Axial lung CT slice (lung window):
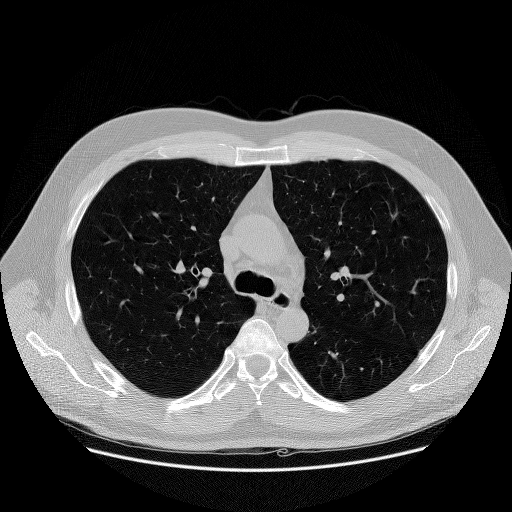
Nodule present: no